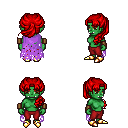
a pixel art fantasy rpg character, female body template, orc, green skin, maroon tattered cape, red pants, red princess hairstyle, leather bracers, gold boots, four views (front, back, left, right), 2x2 character sprite sheet, small pixel art, hard edges, no anti-aliasing